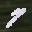
Label: 7